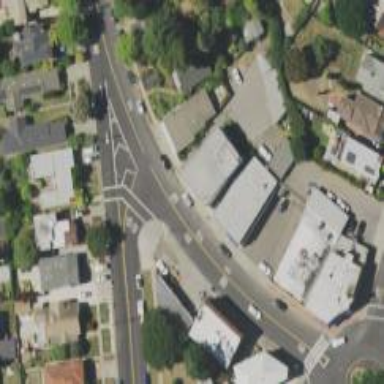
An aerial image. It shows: Unmarked crossing.